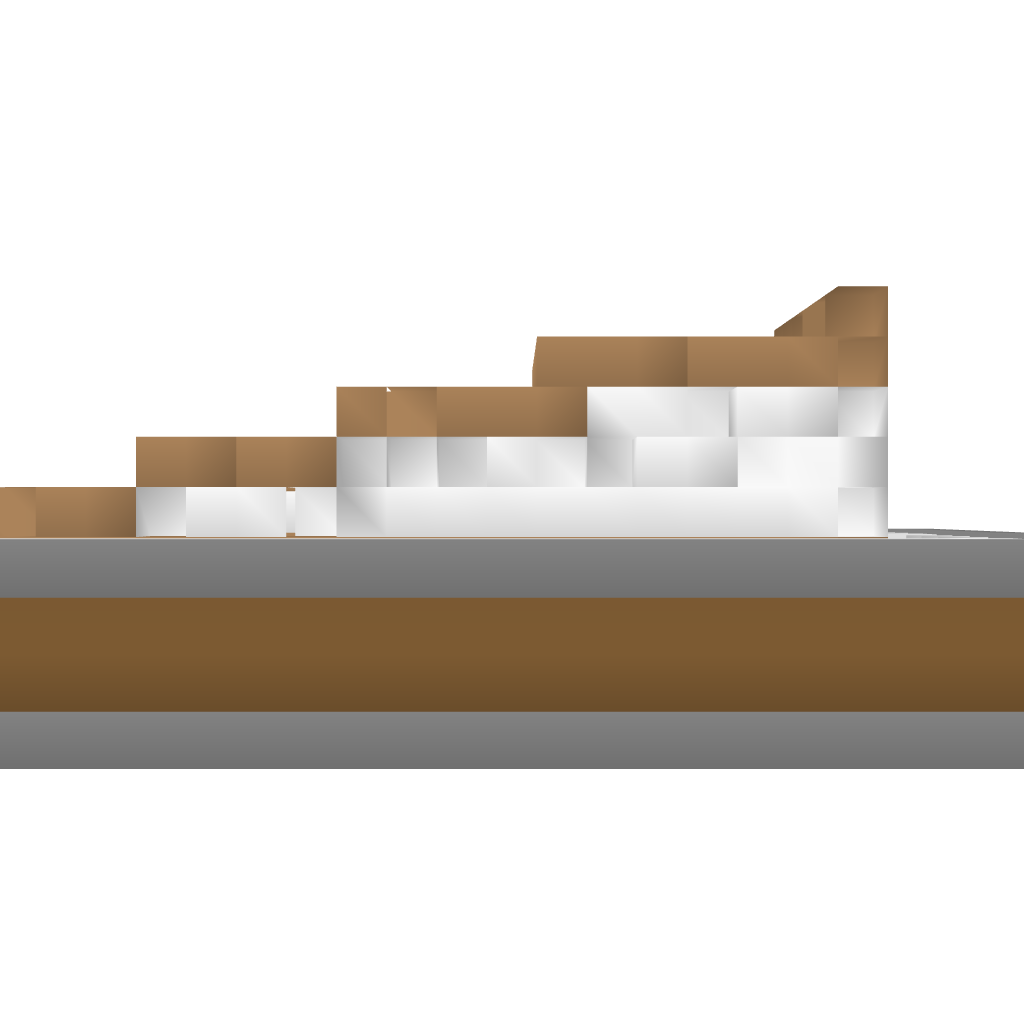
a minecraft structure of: Different Modern House bad low quality